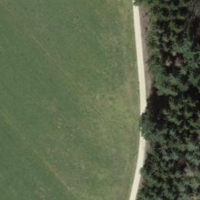
EUNIS habitat code: 52
Species observed at this site:
Euphorbia cyparissias